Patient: sex F, age 44
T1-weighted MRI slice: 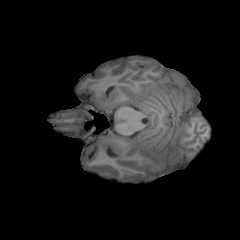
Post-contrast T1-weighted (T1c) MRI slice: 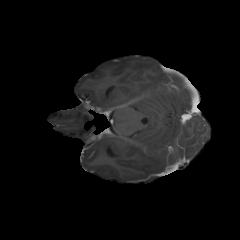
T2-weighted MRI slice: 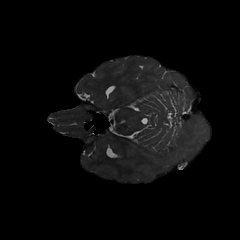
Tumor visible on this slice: no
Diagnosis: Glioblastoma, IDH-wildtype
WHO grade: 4